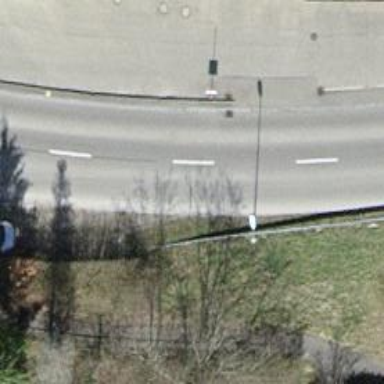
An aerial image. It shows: Tertiary road with asphalt surface.